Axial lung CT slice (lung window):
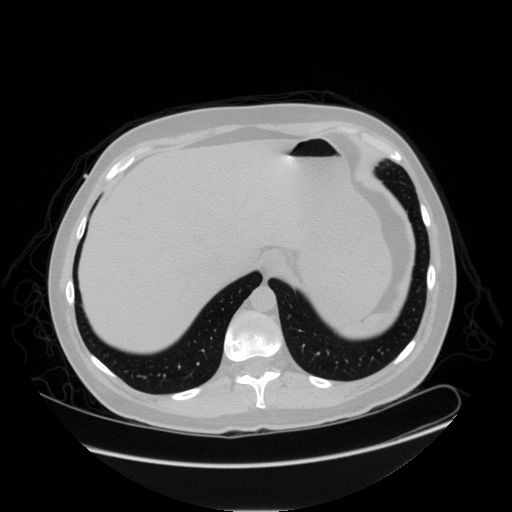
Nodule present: no